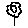
Label: flower